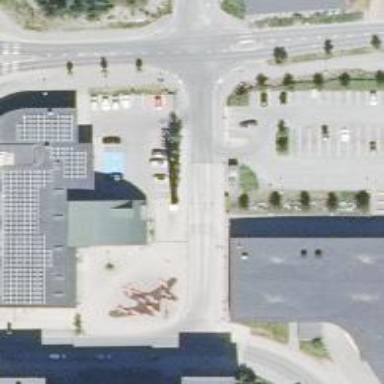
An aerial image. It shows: Retail building.